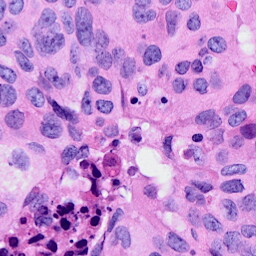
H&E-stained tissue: Breast